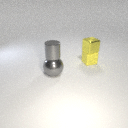
small yellow rubber cube below small yellow metal cube